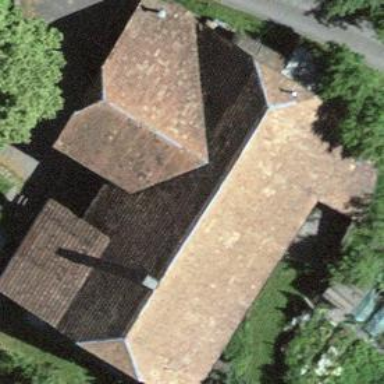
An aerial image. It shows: Farm building.